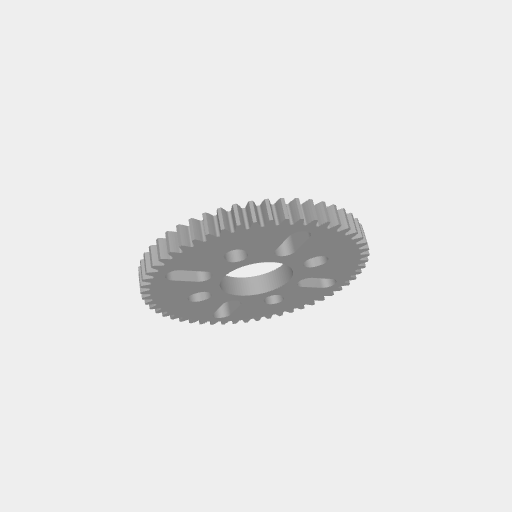
Part: HubMountAcetalGear52T